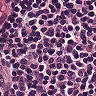
Metastatic tissue present: no